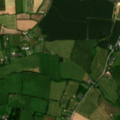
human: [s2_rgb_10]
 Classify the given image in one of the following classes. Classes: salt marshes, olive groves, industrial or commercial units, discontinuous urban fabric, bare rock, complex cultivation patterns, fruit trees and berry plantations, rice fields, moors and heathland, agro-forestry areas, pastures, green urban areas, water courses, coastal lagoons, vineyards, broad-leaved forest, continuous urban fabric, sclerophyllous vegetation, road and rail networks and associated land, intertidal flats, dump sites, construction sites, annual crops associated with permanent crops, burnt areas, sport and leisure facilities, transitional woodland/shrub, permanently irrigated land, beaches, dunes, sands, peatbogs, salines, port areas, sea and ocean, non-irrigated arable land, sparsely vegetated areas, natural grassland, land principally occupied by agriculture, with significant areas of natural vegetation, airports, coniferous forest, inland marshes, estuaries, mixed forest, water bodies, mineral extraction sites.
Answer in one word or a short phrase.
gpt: discontinuous urban fabric, non-irrigated arable land, pastures